Question: Sorry about the title. I'm not sure how to properly describe the problem.
I have four tables, tables A, B, X and D. A and B have a many-to-many relationship so I'm using X as the link table.
Here's the structure:

Assuming all I have is an ID corresponding to a row in table A, I want to select the rows in table B that match up with that ID plus a count of all rows in table D that have the same 'b_id'. Eh, I suck at explaining in words.
Here's what I would like ( -- let's just say I have an "A"):
'''
-------------------------------------------------------------
| b.id | (A COUNT of how many rows in D have a b_id = b.id) |
-------------------------------------------------------------
| 1 | 20 |
-------------------------------------------------------------
| 4 | 12 |
-------------------------------------------------------------
'''
So, according to the above results, this particular "A" has two "B"s. One of those "B"s has 20 "D"s and the other has 12 "D"s.
How can I write a single query to give me the results I'm after (again, all I'm searching with is an ID in table A)?
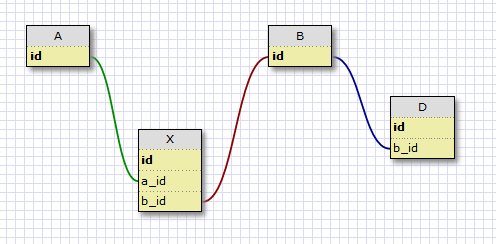
Answer: Try this:
'''
SELECT b.id, COUNT(1)
FROM a,x, b,c
WHERE a.id = <YOUR_ID_FOR_A>
AND a.id = x.id
AND x.b_id = b.id
AND b.id = d,b_id
GROUP BY b.id
'''
If the table x has b_id entries that must exist in table b then you can by pass one join and use the query below:
'''
SELECT b.id, COUNT(1)
FROM a,x,c
WHERE a.id = <YOUR_ID_FOR_A>
AND a.id = x.id
AND x.b_id = d,b_id
GROUP BY b.id
'''
EDIT: Corrected the typo, changed . to , as column separator.